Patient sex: M
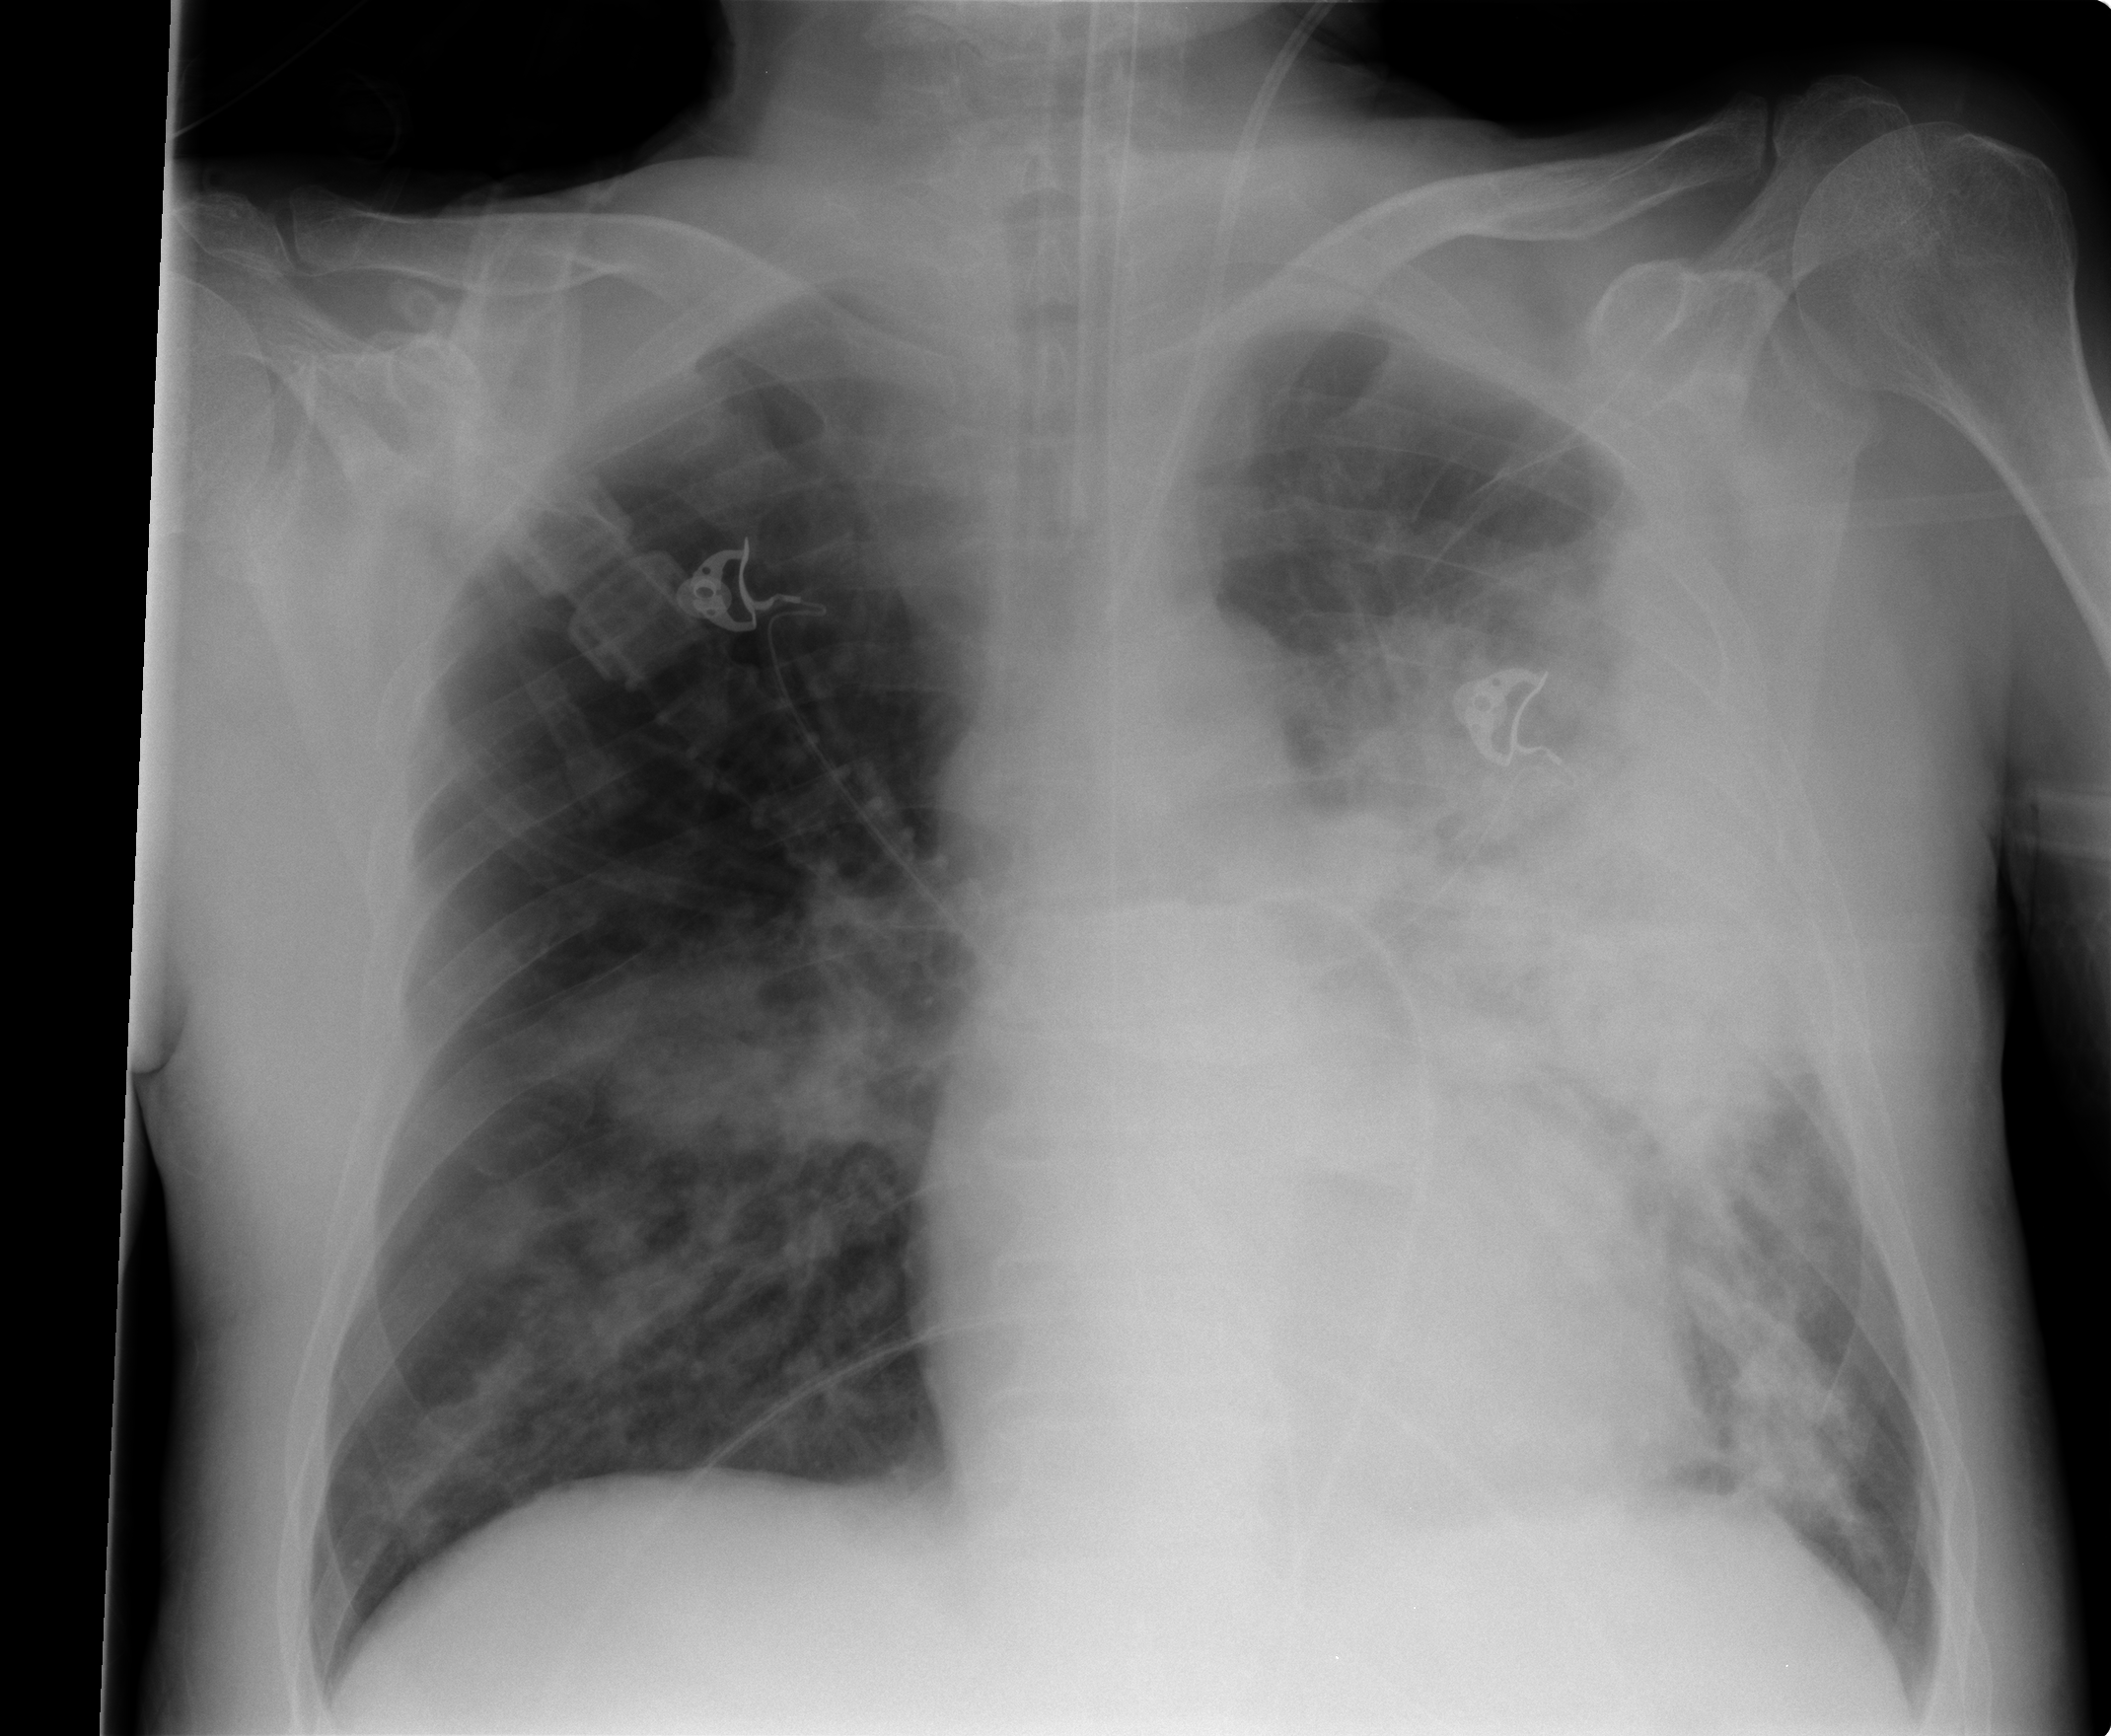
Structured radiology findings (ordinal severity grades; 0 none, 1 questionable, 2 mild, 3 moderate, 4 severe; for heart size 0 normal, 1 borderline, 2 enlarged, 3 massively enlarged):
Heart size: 0
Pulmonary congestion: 0
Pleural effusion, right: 0
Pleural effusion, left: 0
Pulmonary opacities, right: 3
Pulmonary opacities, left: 4
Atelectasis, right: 2
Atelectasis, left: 3